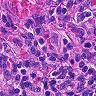
Metastatic tissue present: no